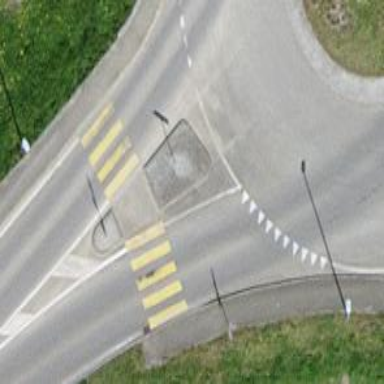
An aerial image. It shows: Marked crossing with zebra crossing. There is island at the crossing.